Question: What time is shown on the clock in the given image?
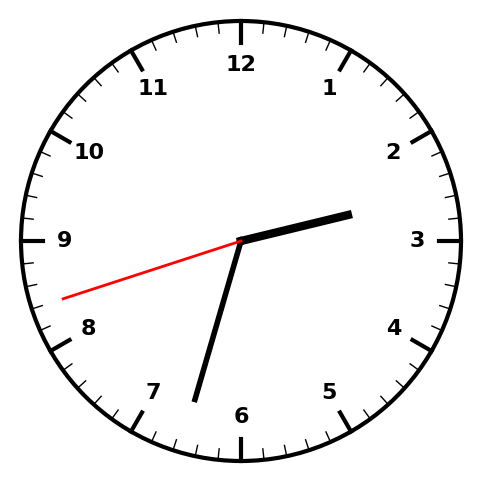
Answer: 02:32:42